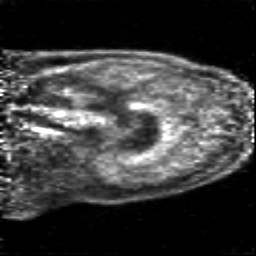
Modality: PET
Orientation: sagittal
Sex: male
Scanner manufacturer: siemens